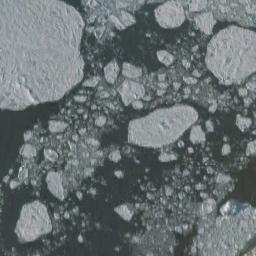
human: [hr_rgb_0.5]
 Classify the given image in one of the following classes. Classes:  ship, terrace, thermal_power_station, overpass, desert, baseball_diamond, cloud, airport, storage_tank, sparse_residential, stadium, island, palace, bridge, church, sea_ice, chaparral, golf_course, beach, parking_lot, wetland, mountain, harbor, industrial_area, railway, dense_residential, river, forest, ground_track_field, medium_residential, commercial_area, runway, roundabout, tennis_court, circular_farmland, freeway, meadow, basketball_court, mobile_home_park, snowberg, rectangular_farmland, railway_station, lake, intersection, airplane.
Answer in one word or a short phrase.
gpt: sea_ice